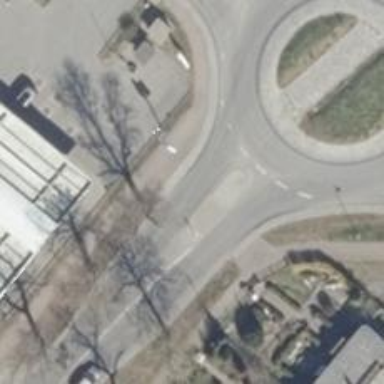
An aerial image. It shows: Uncontrolled road crossing with pedestrian island.